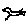
Label: bird